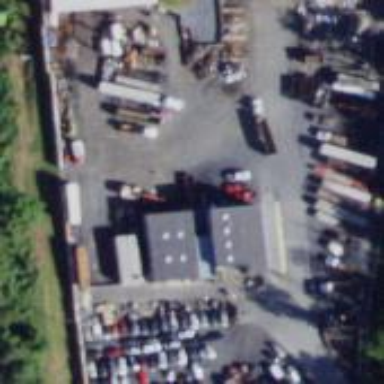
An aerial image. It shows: Industrial area designated as scrap yard.